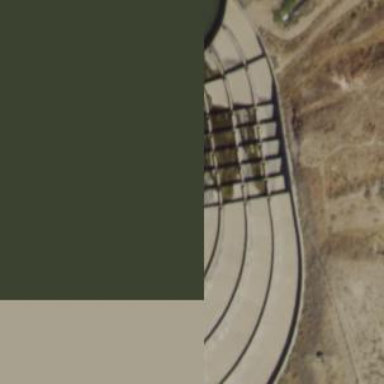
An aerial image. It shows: Spillway along waterway.